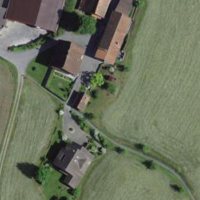
EUNIS habitat code: 52
Species observed at this site:
Lamium maculatum
Campanula trachelium